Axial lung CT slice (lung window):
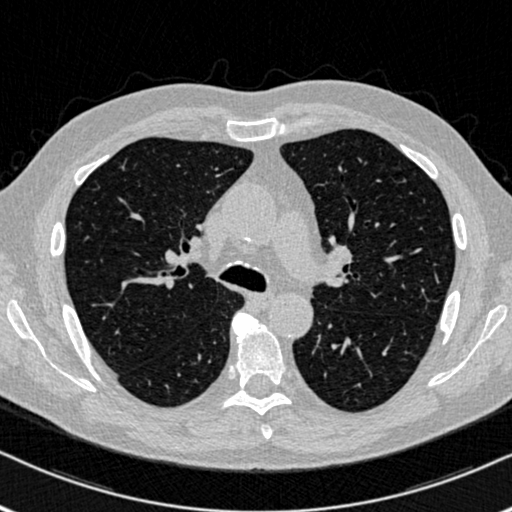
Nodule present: no